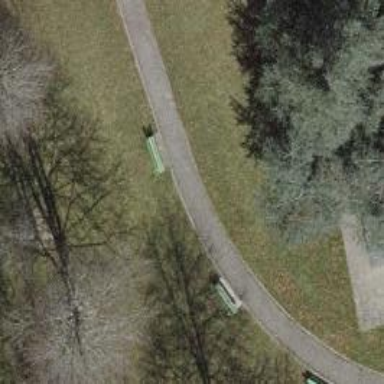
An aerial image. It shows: Bench.